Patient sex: F
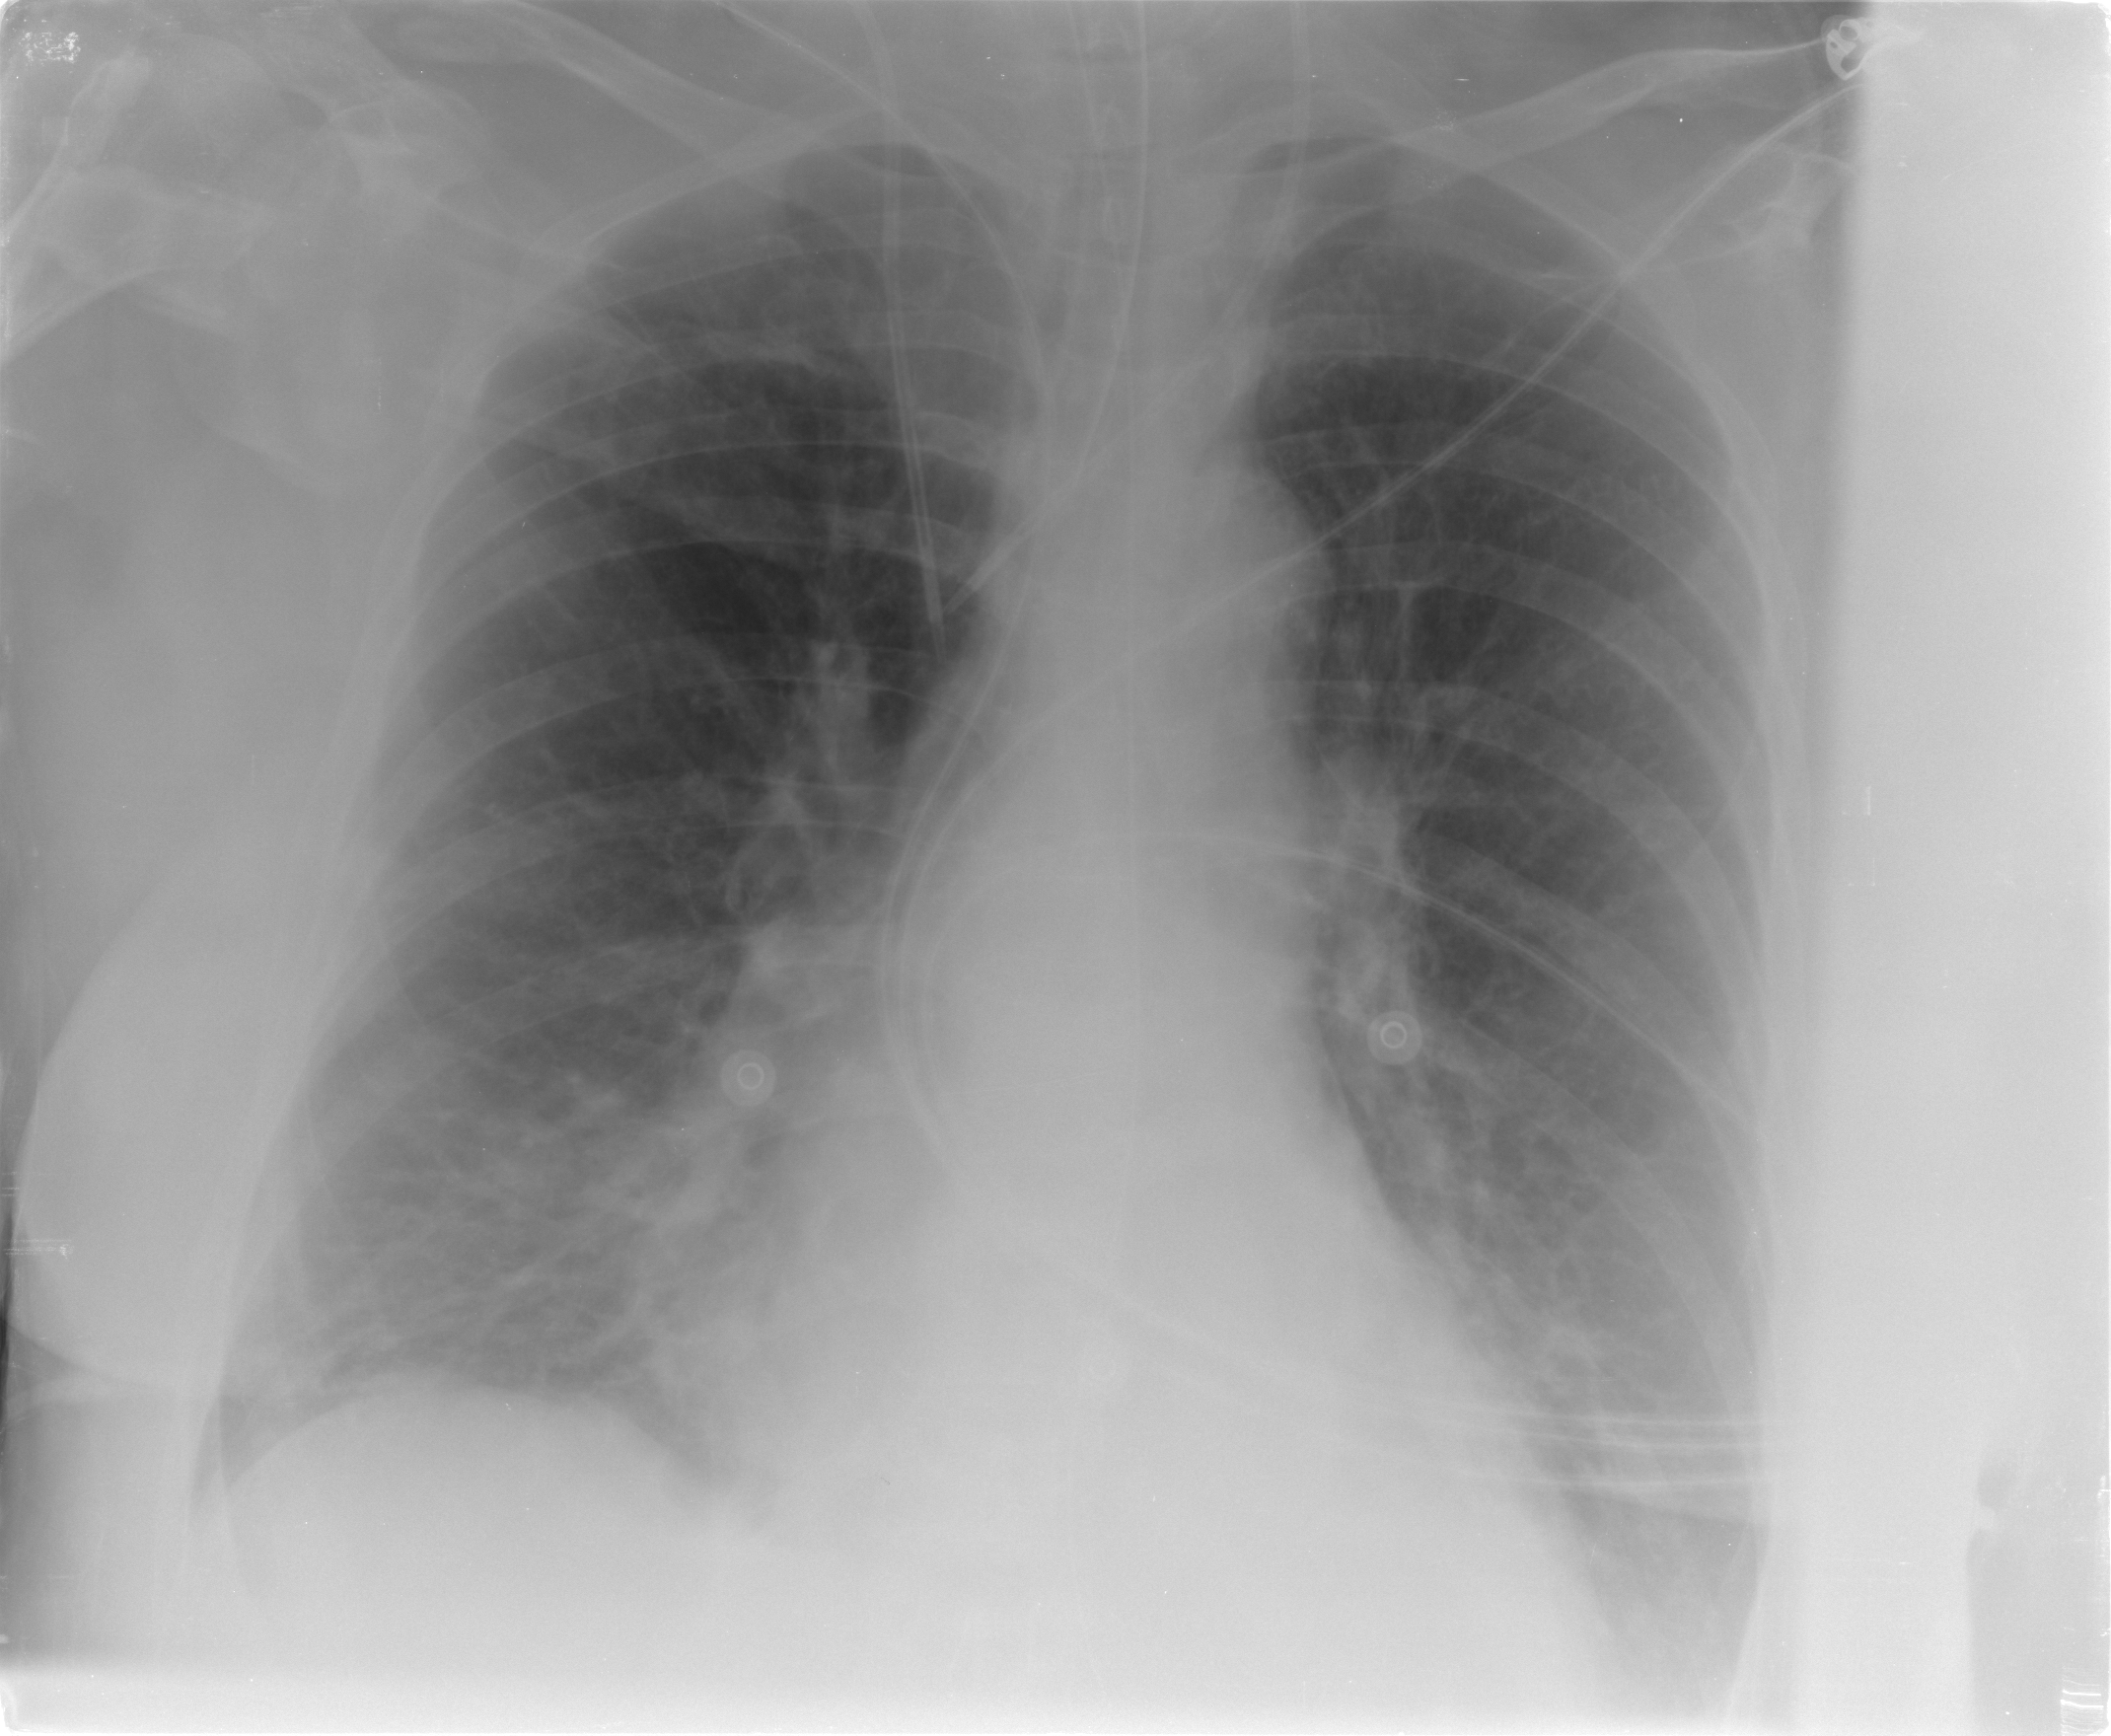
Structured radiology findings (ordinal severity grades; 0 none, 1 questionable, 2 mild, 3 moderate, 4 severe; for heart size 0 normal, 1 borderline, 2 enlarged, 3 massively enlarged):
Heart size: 2
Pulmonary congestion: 3
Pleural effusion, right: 2
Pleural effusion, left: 2
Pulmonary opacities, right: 2
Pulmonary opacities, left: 0
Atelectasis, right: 2
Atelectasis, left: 2